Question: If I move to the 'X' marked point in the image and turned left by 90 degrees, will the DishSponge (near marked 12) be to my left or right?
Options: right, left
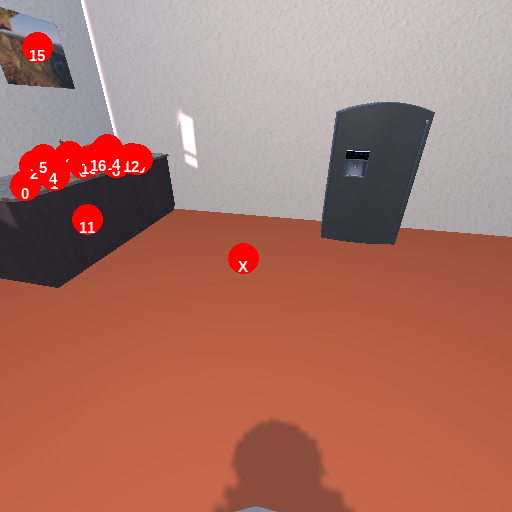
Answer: right